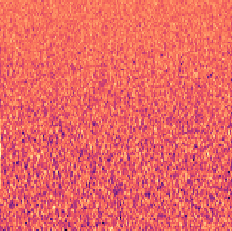
Sound class: Sea waves